Brain MRI, t2w sequence, axial 2D slice.
Patient: age 39, sex M, weight 95 kg, height 1.95 m
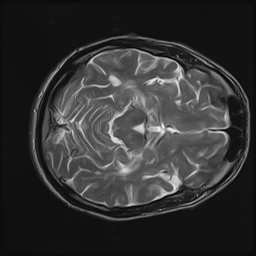